Question: Here's a picture of the interface of my program, just for simplicity when explaining my problem.
So the program starts with this screen, and the first step is to edit your name, by clicking the edit name button, which calls this method:
'''
private void editName() {
NameLabel = new javax.swing.JLabel();
NameField = new javax.swing.JTextField();
Sumbit = new javax.swing.JButton();
Sumbit.addActionListener(this);
setDefaultCloseOperation(javax.swing.WindowConstants.DISPOSE_ON_CLOSE);
setAlwaysOnTop(true);
setType(java.awt.Window.Type.POPUP);
NameLabel.setText("Name:");
NameField.setText(name);
Sumbit.setText("Sumbit");
..location code..
'''
So you type your name in the text field that pops up, and you hit submit. Then I get this error:
'''
Exception in thread "AWT-EventQueue-0" java.lang.NullPointerException
at kraz.Kraz.game(Kraz.java:62)
at kraz.Kraz.actionPerformed(Kraz.java:186)
'''
The actionPerformed on line 186 is the submit button:
'''
else if (e.getSource() == Sumbit)
{
name = NameField.getText();
NameField.setText("" + name);
if (step == 1)
{
++step;
game();
}
}
'''
Line 62 is where I call the game() method. The next one, line 162 is:
'''
public void game() {
if (step == 1)
{
HealthBar.setValue(100);
}
else if (step == 2)
{
EventField.setText("Test");
ProgressBar.setValue(1);
}
}
'''
and the error is when I set the text in EventField.
Full Code: <URL>
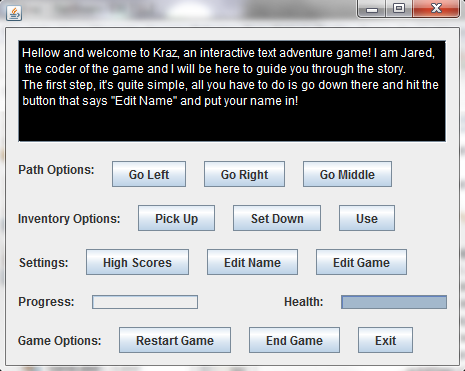
Answer: You have 2 constructors, one calls 'initComponents()' and the other doesn't:
'''
public Kraz() {
initComponents();
setVisible(true);
game();
}
public Kraz(String check) {
if (check.equals("editName"))
{
editName();
setVisible(true);
}
}
'''
In the main method, you call 'new Kraz();' which is the one that calls 'initComponents()'. But when you handle the EditName event, you call the constructor again but the other one, 'new Kraz("editName")', which doesn't call 'initComponents()' so the EventField is null:
'''
else if (e.getSource() == EditName)
{
new Kraz("editName");
}
'''
So when, in this new instance of 'Kraz', you hit the "Submit" button, the new instance handles the event and calls 'game()', except none of the fields have been initialized.